Question: I am currently making an app in which I would like to display a company twitter feed in a TableView. I have created a TableView (shown below, and I am linked it to my code. The problem I am facing now is predefining a twitter user, getting the feed, and parsing the data. I have come close to getting the twitter feed via <URL> and the consumer key & consumer secret. However, I am getting a 401 authentication error. I am at a loss for connecting my feed, and I have never worked with JSON in my life, so this is a pretty difficult task for me. Apart from the API, I have tried the code below, which results in a blank tweet.
'''
#import "FeedController3.h"
#import "FeedCell3.h"
#import "FlatTheme.h"
@interface FeedController3 ()
@property (nonatomic, strong) NSArray* profileImages;
@end
@implementation FeedController3
- (id)initWithNibName:(NSString *)nibNameOrNil bundle:(NSBundle *)nibBundleOrNil
{
self = [super initWithNibName:nibNameOrNil bundle:nibBundleOrNil];
if (self) {
// Custom initialization
}
return self;
}
- (void)viewDidLoad
{
[super viewDidLoad];
NSString* boldFontName = @"Avenir-Black";
[self styleNavigationBarWithFontName:boldFontName];
self.title = @"Twitter Feed";
self.feedTableView.dataSource = self;
self.feedTableView.delegate = self;
self.feedTableView.backgroundColor = [UIColor whiteColor];
self.feedTableView.separatorColor = [UIColor colorWithWhite:0.9 alpha:0.6];
self.profileImages = [NSArray arrayWithObjects:@"profile.jpg", @"profile-1.jpg", @"profile-2.jpg", @"profile-3.jpg", nil];
[self getTimeLine];
}
- (NSInteger)tableView:(UITableView *)tableView numberOfRowsInSection:(NSInteger)section{
//return _dataSource.count;
return 4;
}
- (UITableViewCell *)tableView:(UITableView *)tableView cellForRowAtIndexPath:(NSIndexPath *)indexPath{
/*
FeedCell3* cell = [tableView dequeueReusableCellWithIdentifier:@"FeedCell3"];
cell.nameLabel.text = @"Laura Leamington";
cell.updateLabel.text = @"This is a pic I took while on holiday on Wales. The weather played along nicely which doesn't happen often";
cell.dateLabel.text = @"1 hr ago";
cell.likeCountLabel.text = @"293 likes";
cell.commentCountLabel.text = @"55 comments";
NSString* profileImageName = self.profileImages[indexPath.row%self.profileImages.count];
cell.profileImageView.image = [UIImage imageNamed:profileImageName];
return cell;
*/
FeedCell3* cell = [tableView dequeueReusableCellWithIdentifier:@"FeedCell3"];
NSDictionary *tweet = _dataSource[[indexPath row]];
cell.nameLabel.text = @"<Company Name>";
cell.updateLabel.text = tweet[@"text"];
cell.dateLabel.text = @"1 hr ago";
cell.likeCountLabel.text = @"293 likes";
cell.commentCountLabel.text = @"55 comments";
NSString* profileImageName = self.profileImages[indexPath.row%self.profileImages.count];
cell.profileImageView.image = [UIImage imageNamed:profileImageName];
return cell;
}
- (void)didReceiveMemoryWarning
{
[super didReceiveMemoryWarning];
// Dispose of any resources that can be recreated.
}
-(void)styleNavigationBarWithFontName:(NSString*)navigationTitleFont{
/*
UIColor* color = [UIColor whiteColor];
[FlatTheme styleNavigationBar:self.navigationController.navigationBar withFontName:navigationTitleFont andColor:color];
*/
//[[UINavigationBar appearance] setBarTintColor:[UIColor colorWithRed:9.0f/255.0f green:49.0f/255.0f blue:102.0f/255.0f alpha:1.0f]];
UIImageView* searchView = [[UIImageView alloc] initWithImage:[UIImage imageNamed:@"search.png"]];
searchView.frame = CGRectMake(0, 0, 20, 20);
UIBarButtonItem* searchItem = [[UIBarButtonItem alloc] initWithCustomView:searchView];
self.navigationItem.rightBarButtonItem = searchItem;
/*
UIButton* menuButton = [[UIButton alloc] initWithFrame:CGRectMake(0, 0, 28, 20)];
[menuButton setImage:[UIImage imageNamed:@"menu.png"] forState:UIControlStateNormal];
[menuButton addTarget:self action:@selector(dismissView:) forControlEvents:UIControlEventTouchUpInside];
UIBarButtonItem* menuItem = [[UIBarButtonItem alloc] initWithCustomView:menuButton];
self.navigationItem.leftBarButtonItem = menuItem;
*/
}
-(IBAction)dismissView:(id)sender{
[self dismissViewControllerAnimated:YES completion:nil];
}
- (void)getTimeLine {
ACAccountStore *account = [[ACAccountStore alloc] init];
ACAccountType *accountType = [account
accountTypeWithAccountTypeIdentifier:ACAccountTypeIdentifierTwitter];
[account requestAccessToAccountsWithType:accountType
options:nil completion:^(BOOL granted, NSError *error)
{
if (granted == YES)
{
NSArray *arrayOfAccounts = [account
accountsWithAccountType:accountType];
if ([arrayOfAccounts count] > 0)
{
ACAccount *twitterAccount =
[arrayOfAccounts lastObject];
NSURL *requestURL = [NSURL URLWithString:
@"https://api.twitter.com/1.1/statuses/user_timeline.json"];
NSDictionary *parameters =
@{@"screen_name" : @"@RileyVLloyd",
@"include_rts" : @"0",
@"trim_user" : @"1",
@"count" : @"20"};
SLRequest *postRequest = [SLRequest
requestForServiceType:SLServiceTypeTwitter
requestMethod:SLRequestMethodGET
URL:requestURL parameters:parameters];
postRequest.account = twitterAccount;
[postRequest performRequestWithHandler:
^(NSData *responseData, NSHTTPURLResponse
*urlResponse, NSError *error)
{
self.dataSource = [NSJSONSerialization
JSONObjectWithData:responseData
options:NSJSONReadingMutableLeaves
error:&error];
if (self.dataSource.count != 0) {
dispatch_async(dispatch_get_main_queue(), ^{
[self.feedTableView reloadData];
});
}
}];
}
} else {
// Handle failure to get account access
}
}];
}
'''

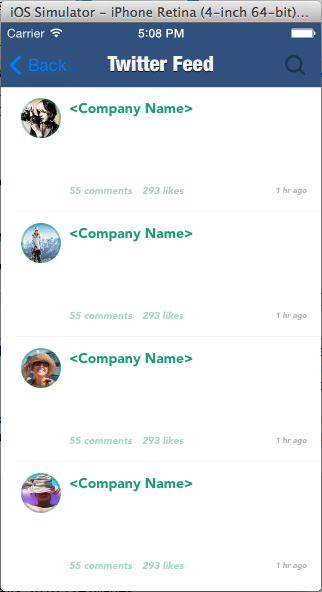
Answer: You don't need to pre-define a Twitter account.
You should use the App Only mode.
You just need <URL> with STTwitter:
'''
STTwitterAPI *twitter = [STTwitterAPI twitterAPIAppOnlyWithConsumerKey:@""
consumerSecret:@""];
[twitter verifyCredentialsWithSuccessBlock:^(NSString *bearerToken) {
[twitter getUserTimelineWithScreenName:@"nike"
successBlock:^(NSArray *statuses) {
// ...
} errorBlock:^(NSError *error) {
// ...
}];
} errorBlock:^(NSError *error) {
// ...
}];
'''
Then, when you get the statuses, fill your tableView's dataSource with them, and reload the table.